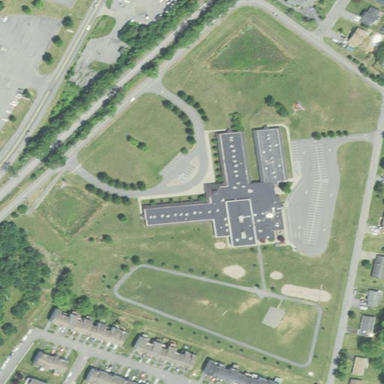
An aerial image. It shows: School.